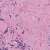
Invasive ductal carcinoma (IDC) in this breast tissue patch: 1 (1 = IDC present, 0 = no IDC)